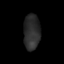
Tissue: skin
Cell type: Epithelial cells
Senescence score: 0.202
Nuclear area (px): 576
Mean DAPI intensity: 43.422